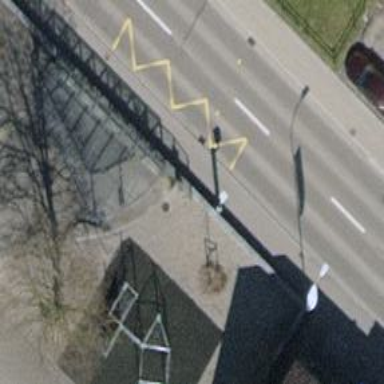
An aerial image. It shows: Bus stop with platform for public transport.